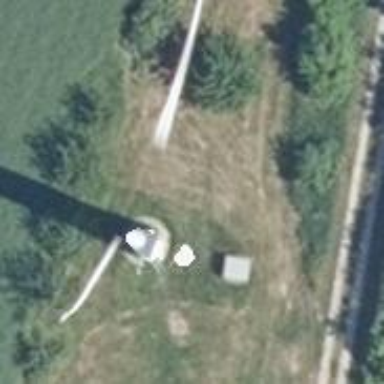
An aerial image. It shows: Wind power generator.